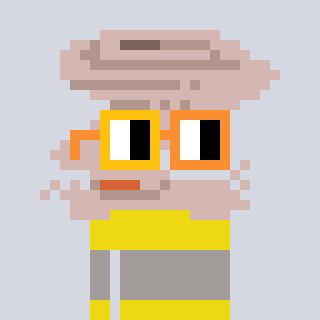
a pixel art character with square yellow and orange glasses, a tornado-shaped head and a yellow-colored body on a cool background